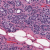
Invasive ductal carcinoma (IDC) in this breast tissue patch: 0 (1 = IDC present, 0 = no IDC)